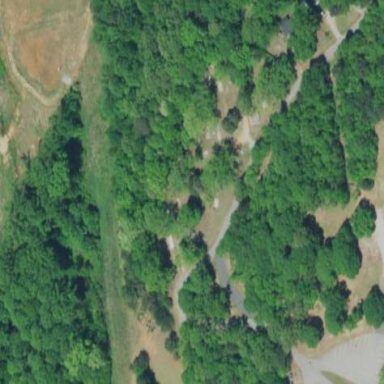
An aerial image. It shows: Cemetery.